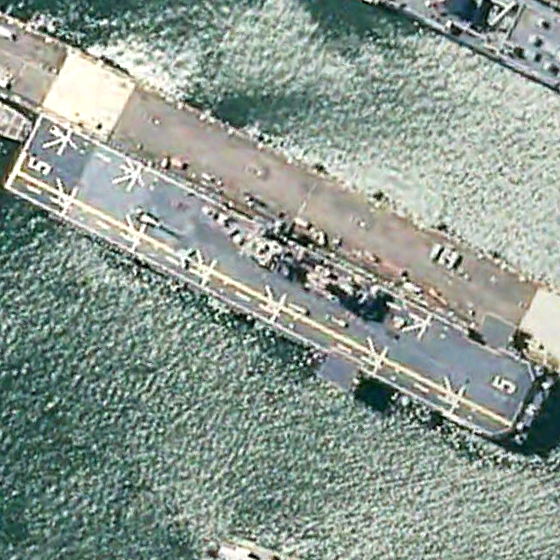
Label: assault